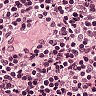
Metastatic tissue present: no